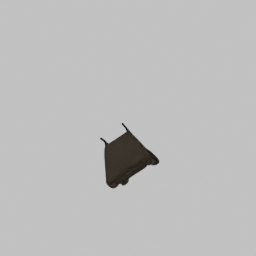
Label: furniture